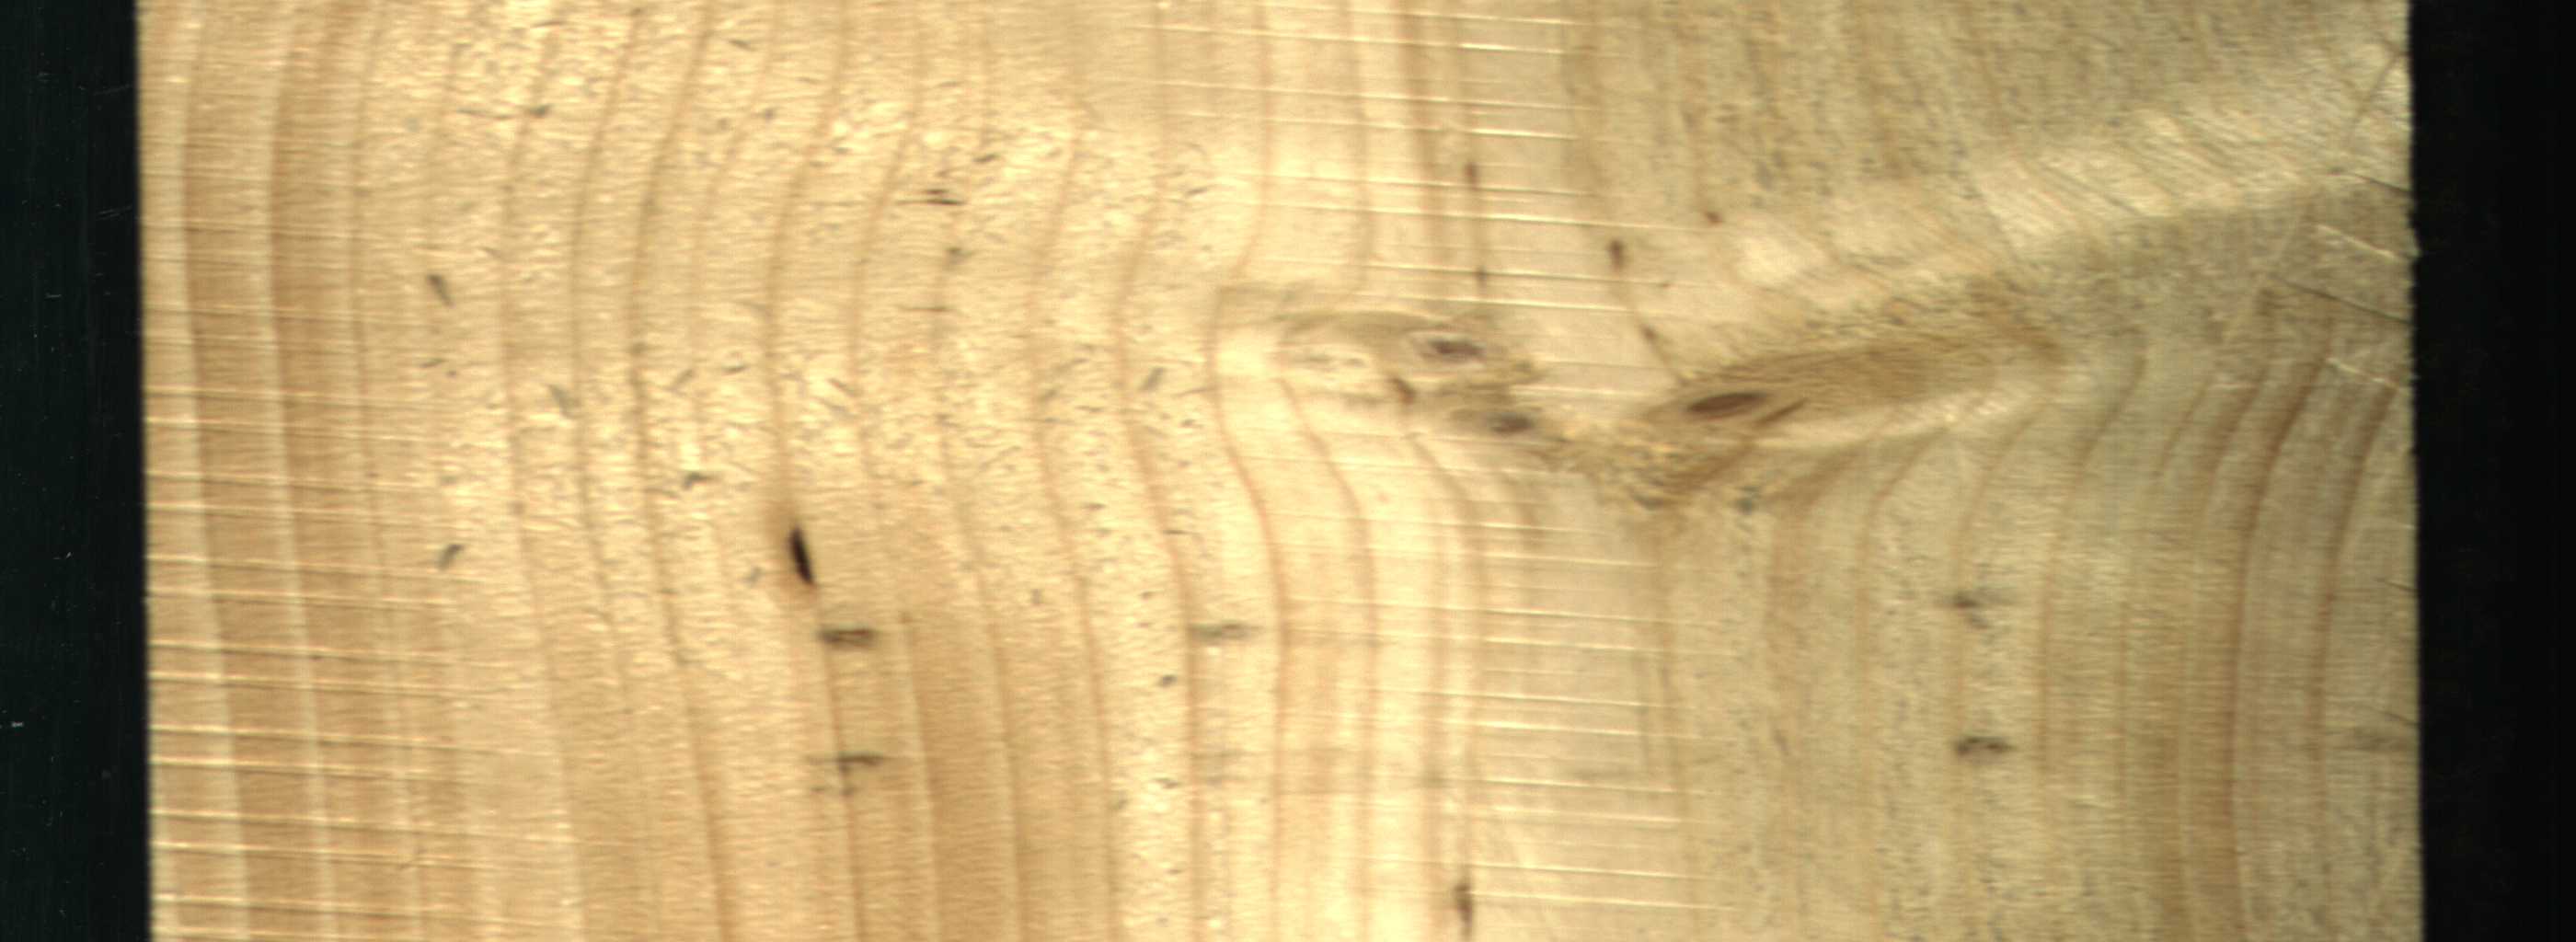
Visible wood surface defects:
resin
Live_Knot
Live_Knot